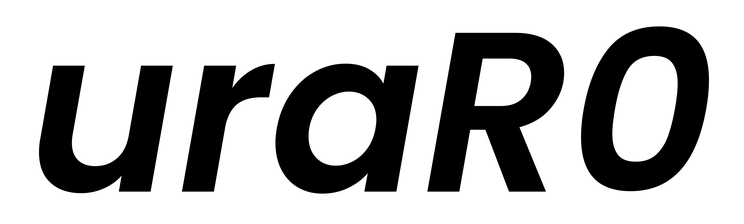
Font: Poppins-SemiBoldItalic